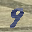
Label: 9